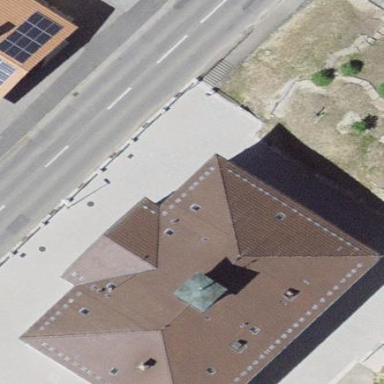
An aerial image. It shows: School building with hipped roof design.